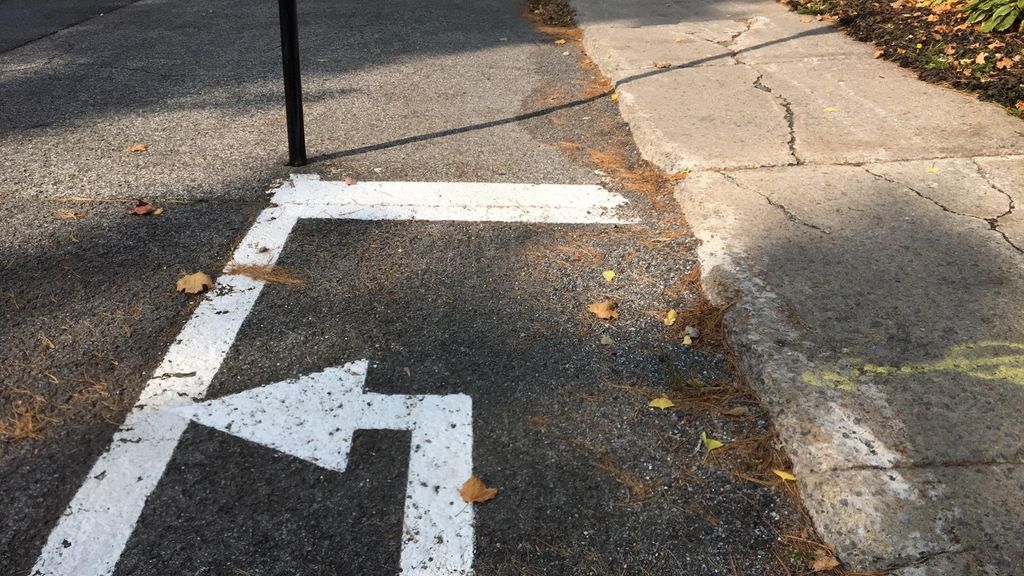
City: montreal